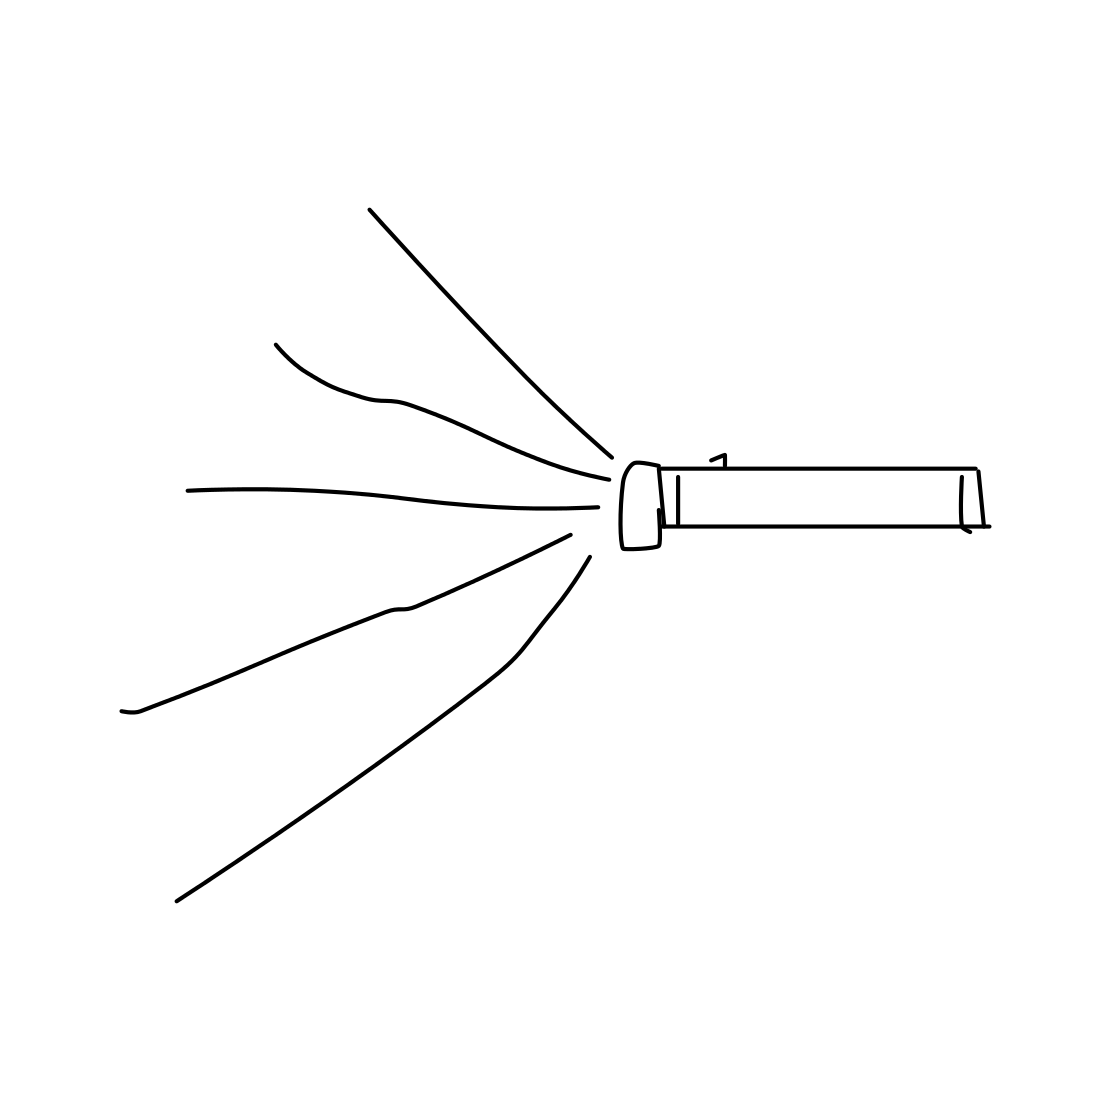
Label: flashlight